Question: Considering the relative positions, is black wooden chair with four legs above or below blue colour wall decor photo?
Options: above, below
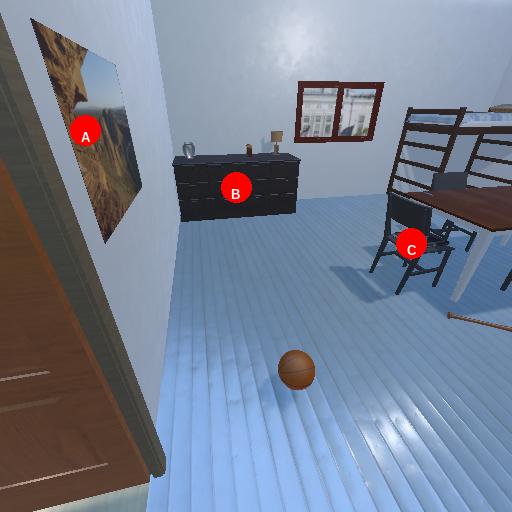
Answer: above